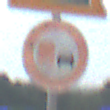
Verkehrszeichen: UeberholverbotKraftfahrzeuge
Zusatzzeichen oben: SteinschlagRechts
Umgebung: Outdoor, Nature
Tageszeit: SunriseSunset
Wetter: PartlyCloudy
Licht: Natural
Jahreszeit: NotSpecified
Kontrast: LowContrast